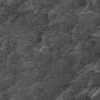
Atmospheric dust classification: not_dusty